Question: I have created a test application in WPF (Native Client). This client is authenticating with Azure through the ADAL library, and I am successful in acquire a Token after login. What I would like to do is to get a list of the groups that the user is a member of, so that I can use this group as an access control for accessing data.
So far:
- Successfully setup my native client with Azure, and sat its "Windows Azure Active Directory" delegate permission to "Read directory data" and "Enable sign-on and read users' profiles".
- Acquire a token after login- -
When I try to query the Azure GRAPH with the following setup
'''
private async void ReadUserRoles(object sender, RoutedEventArgs e)
{
var result = authContext.AcquireToken(resource, clientID, redirectUri);
var httpClient = new HttpClient();
httpClient.DefaultRequestHeaders.Authorization = new AuthenticationHeaderValue("Bearer", result.AccessToken);
var userID = result.UserInfo.UniqueId;
var url = string.Format("{0}{1}/users/{2}/memberOf?api-version=2013-04-05", "https://graph.windows.net/", tenantID, userID);
var msg = await httpClient.GetAsync(url);
var userRoles = await msg.Content.ReadAsStringAsync();
MessageBox.Show(userRoles);
}
'''
GRAPH query is taken from: <URL>
But then I get an unauthorized error. The user I am logged in with is "Global Administrator" in Azure. The complete error message is:
'''
{"odata.error":{"code":"Authentication_MissingOrMalformed",
"message":{"lang":"en","value":"Access Token missing or malformed."},"values":null}}
'''
My main goal is to setup an application where data is accessed based on the users' membership in AD with a WPF client.
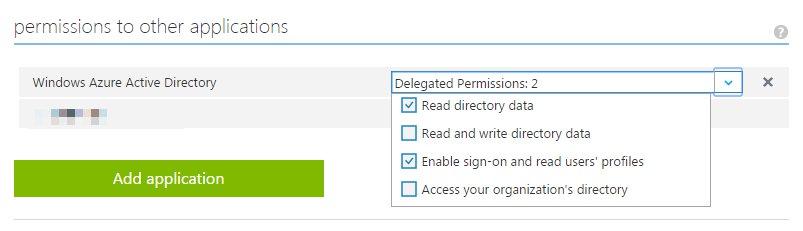
Answer: you no longer need to query the graph for getting group info, we have a new feature that will deliver those in the token. See <URL>
link no long works, however <URL> might help